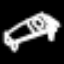
Label: bed